Question: I am getting system information via the System plugin by using code similar to the <URL> a wide char string.
While using that script on a computer that is member of a domain, I cannot understand why the logiclib test always pass in the '${else}' branch of the test. The following capture shows that '$1' is not null:

While reading more the <URL> I think that it would be preferable to check the function returned value instead of the wide char string pointer. I am a bit confused, why does my '${If} 0 <> $1' always fails? I have checked on a virtual machine not member of a domain that '$1' equals '0' in this case. I suppose then that the '${IfThen}' test to free the memory is wrong too.
Here is the sample code:
'''
!include "logiclib.nsh"
outfile "hello2.exe"
!define DEBUG 'System::Call kernel32::OutputDebugString(ts)'
section
Call GetDCName
pop $0
Messagebox MB_OK "DCName=$0"
sectionEnd
Function GetDCName
;Push the domain controler name to the stack (or an empty string if no dc)
push $0
push $1
push $2
System::Call "netapi32::NetGetDCName(i0, i0, *w 0 r1) i.r2"
Dumpstate::debug
${If} 0 <> $1
${debug} "copy $1"
StrCpy $0 $1
${else}
${debug} "copy empty string"
StrCpy $0 ""
${endif}
${IfThen} $1 <> 0 ${|} System::Call "netapi32::NetApiBufferFree(ir1)" ${|}
Pop $2
Pop $1
Exch $0
FunctionEnd
'''
thanks to Anders, here is the corrected function:
'''
Function GetDCName
;Push the domain controler name to the stack (or an empty string if no dc)
push $0
push $1
push $2
System::Call "netapi32::NetGetDCName(i0, i0, *i 0 r1) i.r2" ;do not convert r1 to wchar, keep the pointer to free it
${If} $2 = 0
System::Call "*$1(&w${NSIS_MAX_STRLEN} .r0)" ;get the wchar from the pointer
${IfThen} $1 <> 0 ${|} System::Call "netapi32::NetApiBufferFree(ir1)" ${|} ;free the pointer
${else}
StrCpy $0 ""
${endif}
Pop $2
Pop $1
Exch $0
FunctionEnd
'''
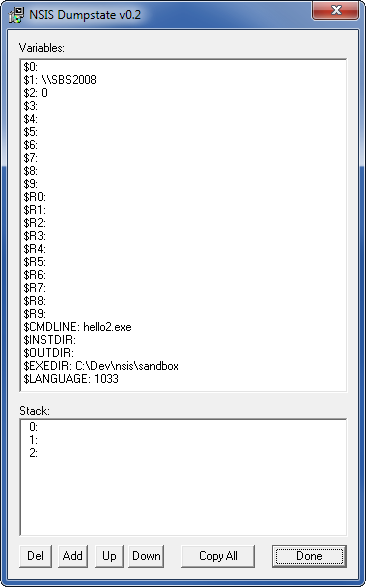
Answer: The '<>' operator is for numbers, not strings. This is not your only problem though; '*' can (normally) only be used with 'i', not 't'/'m'/'w'. The 't'/'m'/'w' types convert to and from C style strings but in your case you need the actual memory address since you have to pass it to the free function.
You need to pass '*i0r1' to NetGetDCName, then if $2 is 0 then you can extract the string with the struct syntax ('*$1(&w${NSIS_MAX_STRLEN}.r5)' or '*$1(w.r5)') and finally pass $1 untouched to the free function...